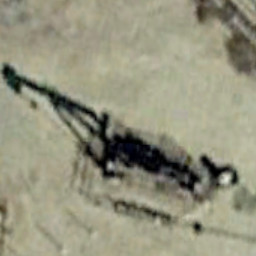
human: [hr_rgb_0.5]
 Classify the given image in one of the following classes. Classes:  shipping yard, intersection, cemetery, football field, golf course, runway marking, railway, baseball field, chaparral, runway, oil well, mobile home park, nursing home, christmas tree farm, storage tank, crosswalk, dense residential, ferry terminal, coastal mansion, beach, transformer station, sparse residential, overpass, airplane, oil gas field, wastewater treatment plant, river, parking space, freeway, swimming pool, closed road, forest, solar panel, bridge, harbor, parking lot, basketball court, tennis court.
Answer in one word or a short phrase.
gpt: oil well